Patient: sex F, age 43
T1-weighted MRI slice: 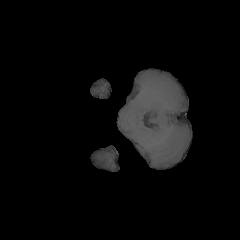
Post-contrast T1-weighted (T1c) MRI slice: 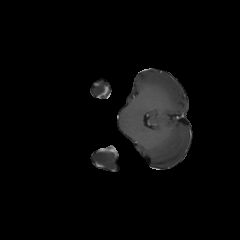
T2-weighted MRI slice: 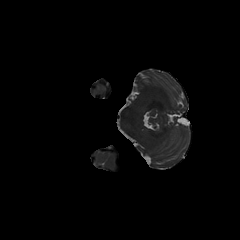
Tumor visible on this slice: no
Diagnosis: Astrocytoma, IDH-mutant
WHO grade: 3